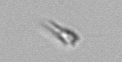
Label: Calciopappus